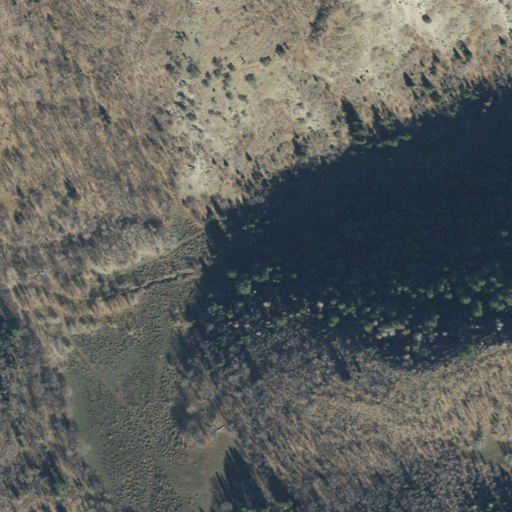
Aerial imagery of valley in Utah named Left Fork Shurtz Canyon containing deciduous forest, evergreen forest, shrub, and grassland